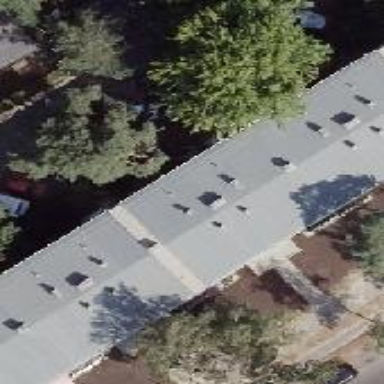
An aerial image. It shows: Flat-roofed apartment building.